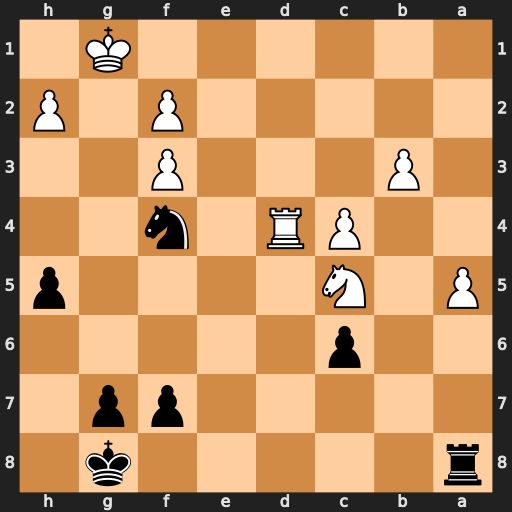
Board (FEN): r5k1/5pp1/2p5/P1N4p/2PR1n2/1P3P2/5P1P/6K1
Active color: b
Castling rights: -
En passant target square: -
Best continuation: Ne2+ Kf1 Nxd4